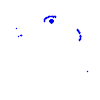
Particle: kaon